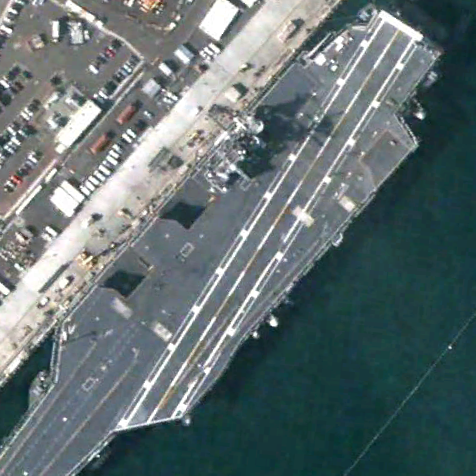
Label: Nimitz-class_aircraft_carrier